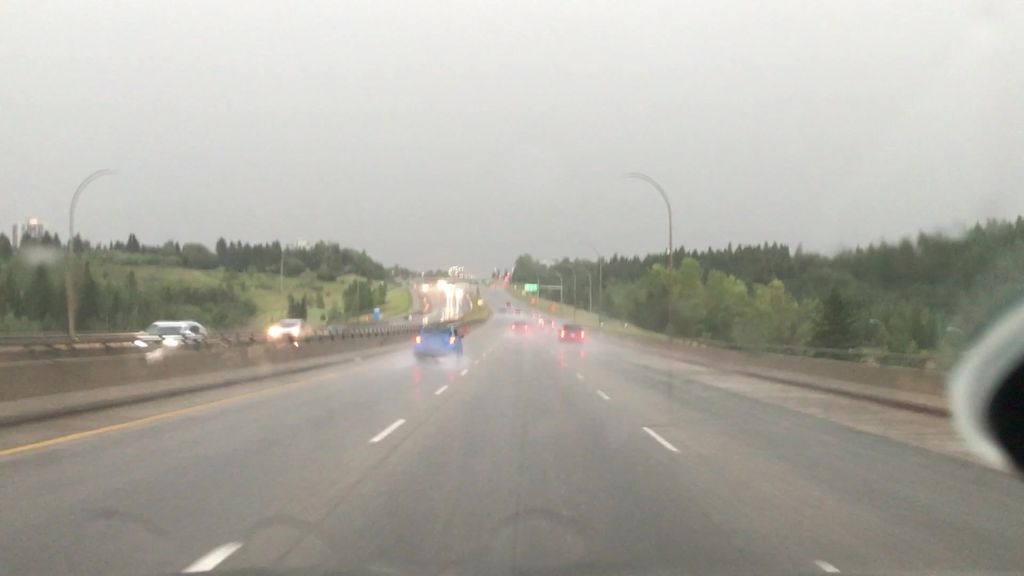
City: edmonton